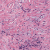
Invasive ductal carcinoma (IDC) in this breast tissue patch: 1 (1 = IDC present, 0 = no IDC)